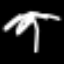
Label: palm tree